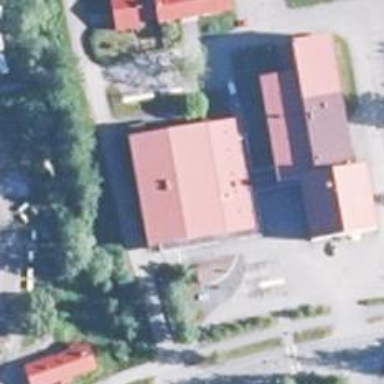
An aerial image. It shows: Fitness centre on leisure land.